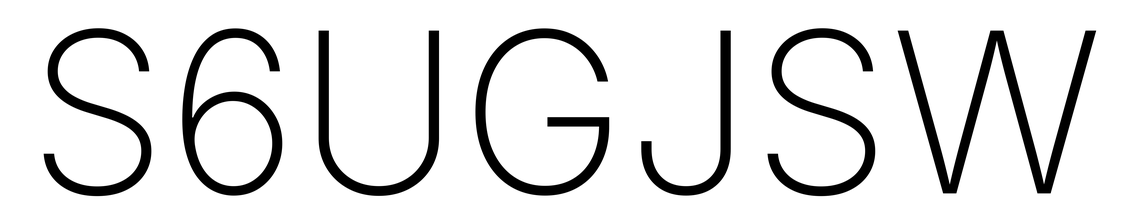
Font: Inter_ExtraLight